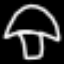
Label: mushroom